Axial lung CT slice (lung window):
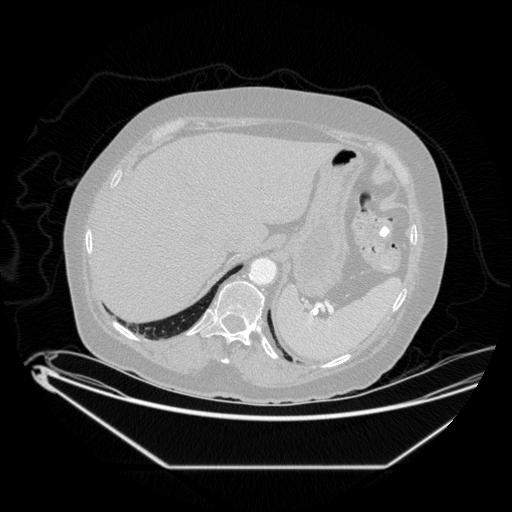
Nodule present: no